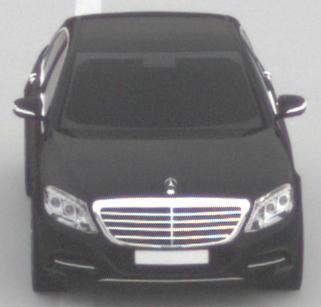
Make: Mercedes-Benz
Model: S 400 HYBRID
Detailed model: S-Class (222) Limousine
Model produced from: 2013/05
Model produced until: 2015/04
Doors: 4
Color: black
Road condition: dry road
Daytime: morning or afternoon
Contrast: low contrast